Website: apple
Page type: billing-address
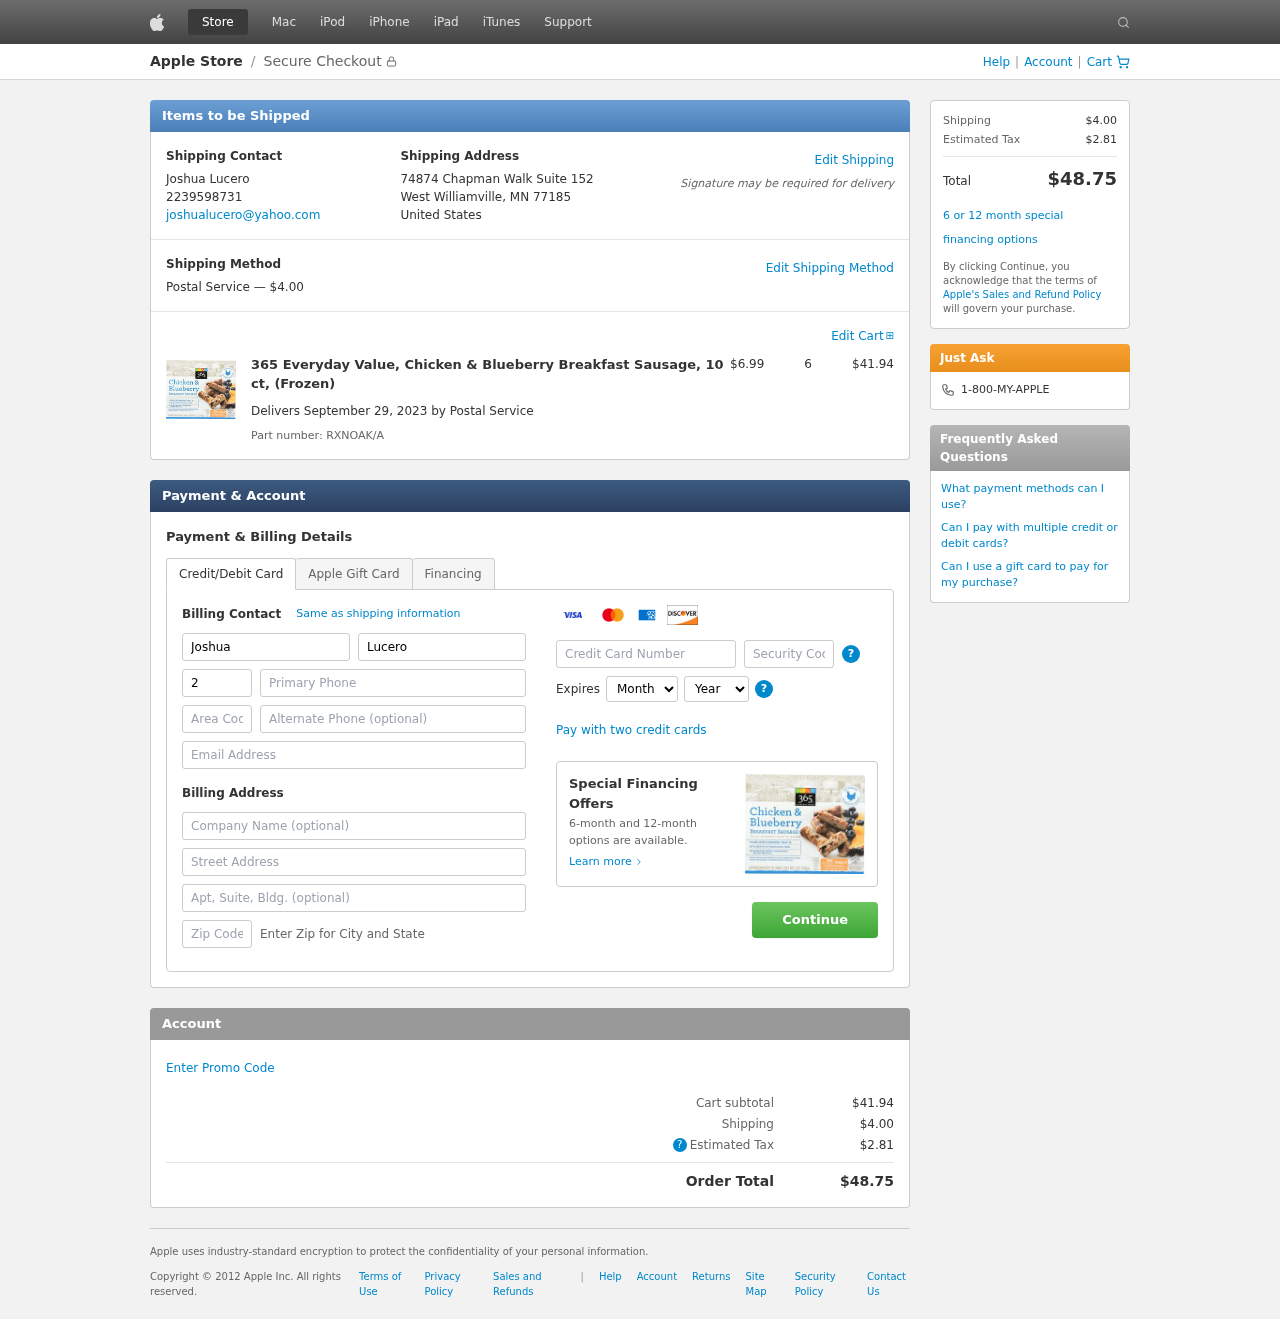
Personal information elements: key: PII_CARD_CVV
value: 133
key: PII_CARD_EXPIRY_MONTH
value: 10
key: PII_CARD_EXPIRY_YEAR
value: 29
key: PII_CARD_NUMBER
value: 2260 1383 4610 5009
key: PII_CITY_STATE_ZIP
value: West Williamville, MN 77185
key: PII_COMPANY
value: Cooper, Brown and Trevino
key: PII_COUNTRY
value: United States
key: PII_EMAIL
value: joshualucero@yahoo.com
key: PII_FIRSTNAME
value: Joshua
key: PII_FULLNAME
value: Joshua Lucero
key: PII_LASTNAME
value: Lucero
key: PII_PHONE
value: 2239598731
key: PII_PHONE_AREA
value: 223
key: PII_POSTCODE2
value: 59371
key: PII_STREET
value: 74874 Chapman Walk Suite 152
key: PII_STREET2
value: Apt. 471
Product elements: key: PRODUCT1_NAME
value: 365 Everyday Value, Chicken & Blueberry Breakfast Sausage, 10 ct, (Frozen)
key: PRODUCT1_PRICE
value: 6.99
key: PRODUCT1_QUANTITY
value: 6
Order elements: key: ORDER_SHIPPING_COST
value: $4.00
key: ORDER_SUBTOTAL
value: $41.94
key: ORDER_DELIVERY_DATE
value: September 29, 2023
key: ORDER_PART_NUMBER
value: RXNOAK/A
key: ORDER_TAX
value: $2.81
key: ORDER_TOTAL
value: $48.75